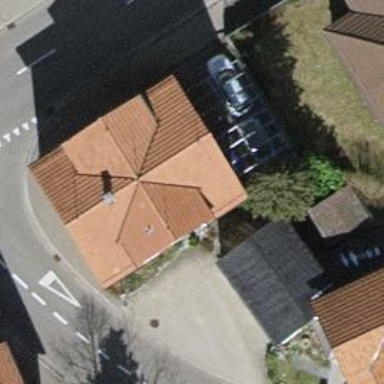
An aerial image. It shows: Guest house for tourism purposes.